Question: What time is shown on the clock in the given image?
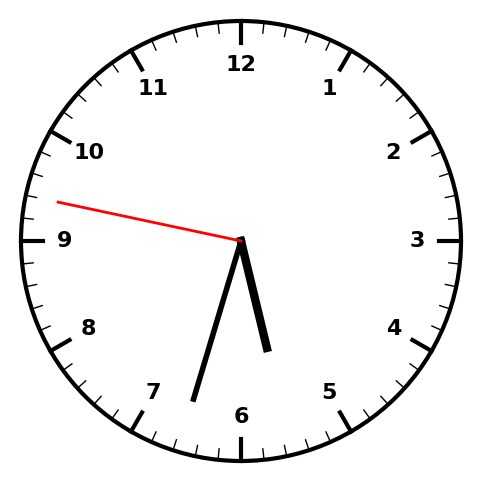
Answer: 05:32:47